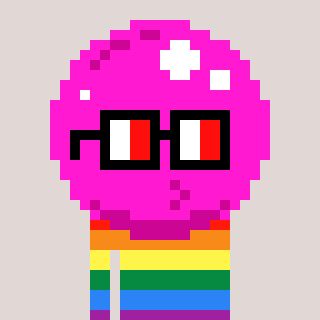
a pixel art character with square glasses with black frames and red eyes, a bubblegum-shaped head and a gold-colored body on a warm background